Question: I am getting a JS 'TypeError: undefined is not a function' when trying to create an instance of a schema I define and import.
'''
var mongoose = require("mongoose");
var Schema = mongoose.Schema;
// Article Schema
var ArticleSchema = new Schema({
title : { type: String, required: true, index: { unique: true }},
author : { type: String, required: true },
day : { type: String, required: true },
month : { type: String, required: true },
year : { type: String, required: true },
link : { type: String, required: true },
password : { type: String, required: false, select: false }
});
module.exports = mongoose.model("Article", ArticleSchema);
'''
'''
var bodyParser = require("body-parser"); // get body-parser
var article = require("../models/article");
var config = require("../../config");
module.exports = function(app, express) {
var apiRouter = express.Router();
// Some stuff
var article = new article(); // create a new instance of the article model
// ...
'''
The error is being thrown when the api tries to create the new Article, here is a screenshot of the full error:

The line 34:34 is when I try to initiate the new article.
I am aware this question gets asked all the time, and I'm sorry if the error is incredibly stupid but I went through 20 different "TypeError: undefined" questions, trying different things inside and I could not for the life of me fix it.
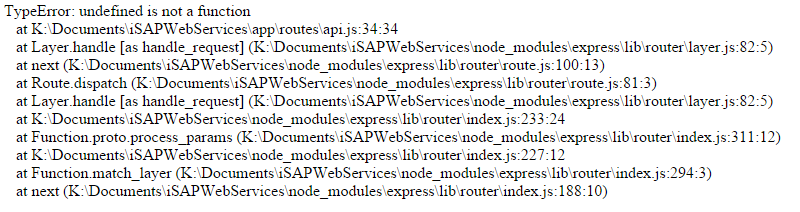
Answer: You're declaring a variable called "article". That's the same name you used for the module you imported, so your local variable will hide the more global one. Variables start off with no value, so they're 'undefined'.
If you change the local variable name, then assuming your export is set up correctly you will be able to access the constructor.